Interaction volume radius: 10 \u00c5
Interaction volume height: 10 \u00c5
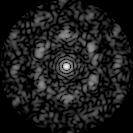
Disorder parameter: 0.6655